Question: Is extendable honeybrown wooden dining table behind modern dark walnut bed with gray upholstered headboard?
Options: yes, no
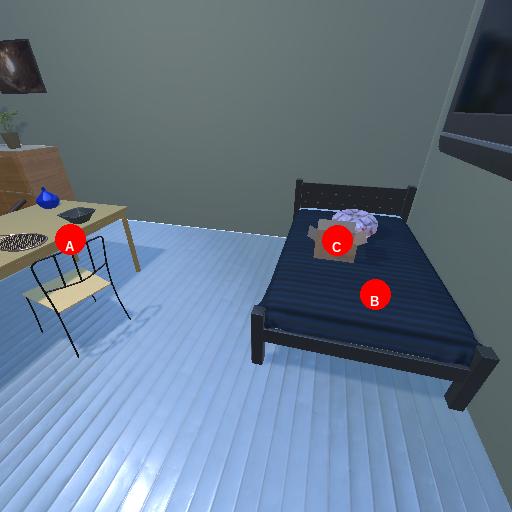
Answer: yes